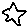
Label: star